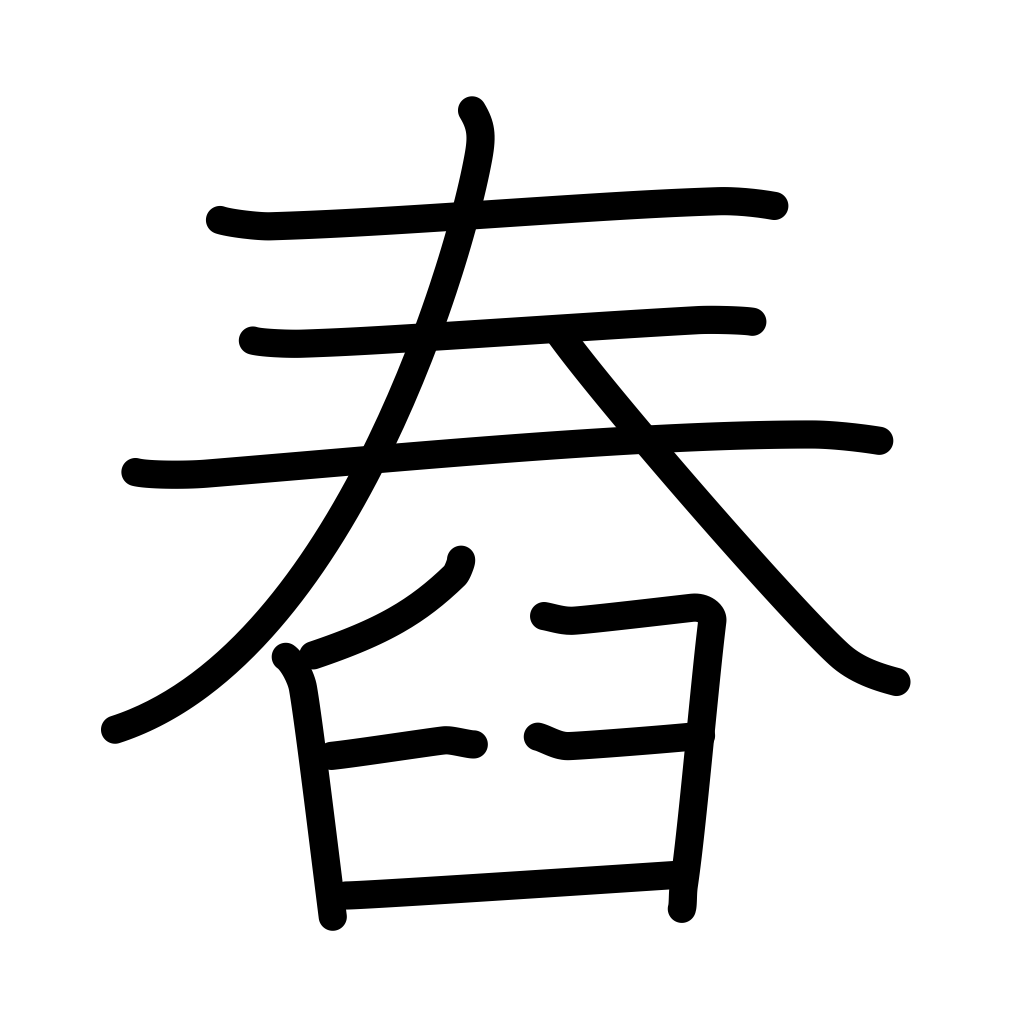
Meaning: sink